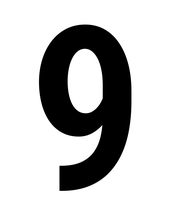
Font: Roboto_Condensed_SemiBold